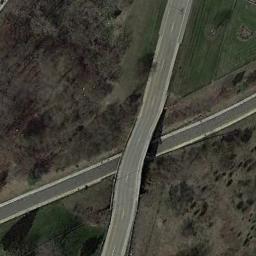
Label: overpass